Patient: sex M, age 59
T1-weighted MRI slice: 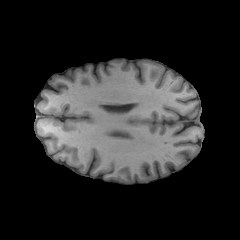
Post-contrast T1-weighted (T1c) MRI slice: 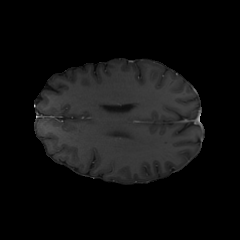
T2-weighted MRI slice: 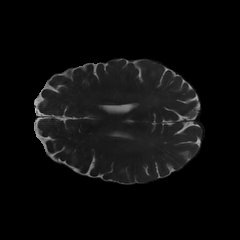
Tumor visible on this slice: no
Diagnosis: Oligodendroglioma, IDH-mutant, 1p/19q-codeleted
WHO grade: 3